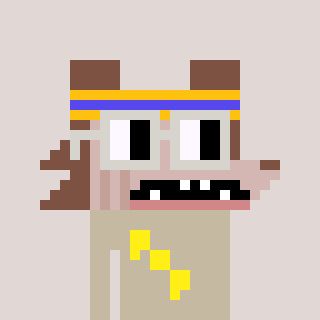
a pixel art character with square light gray glasses, a werewolf-shaped head and a bege-colored body on a warm background